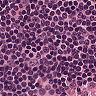
Metastatic tissue present: no